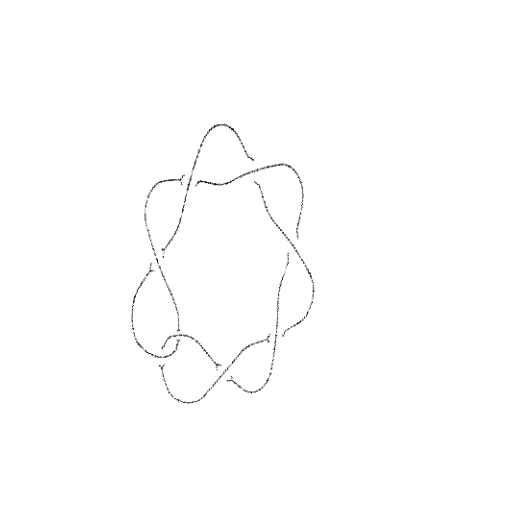
Crossing number: 8